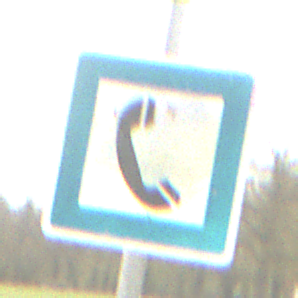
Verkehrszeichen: Fernsprecher
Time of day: MorningAfternoon
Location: Outdoor (Suburban)
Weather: Overcast
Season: NotSpecified
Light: Natural